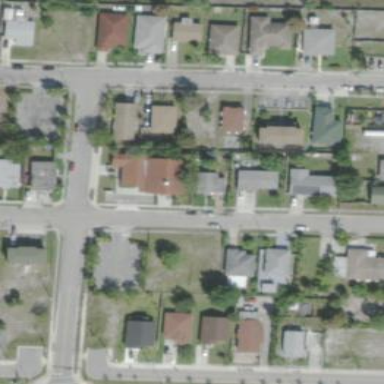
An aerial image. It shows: Sidewalk.